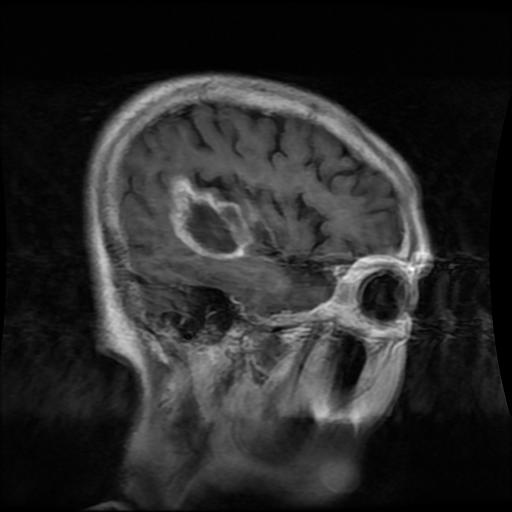
Label: glioma